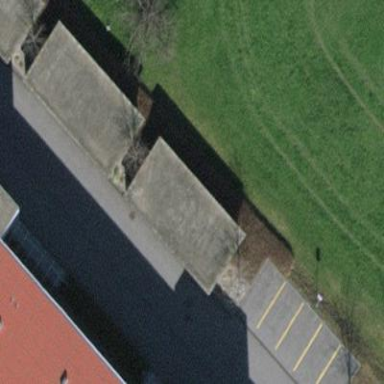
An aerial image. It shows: Parking area located under building roof.